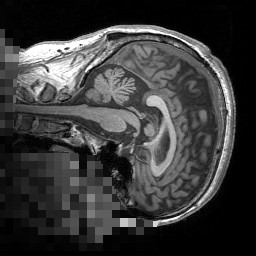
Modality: T1w
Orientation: sagittal
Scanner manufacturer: siemens
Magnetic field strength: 3 T
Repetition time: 1.5 s
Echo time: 0.00291 s